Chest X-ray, PA view. Patient: 42 years old, sex M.
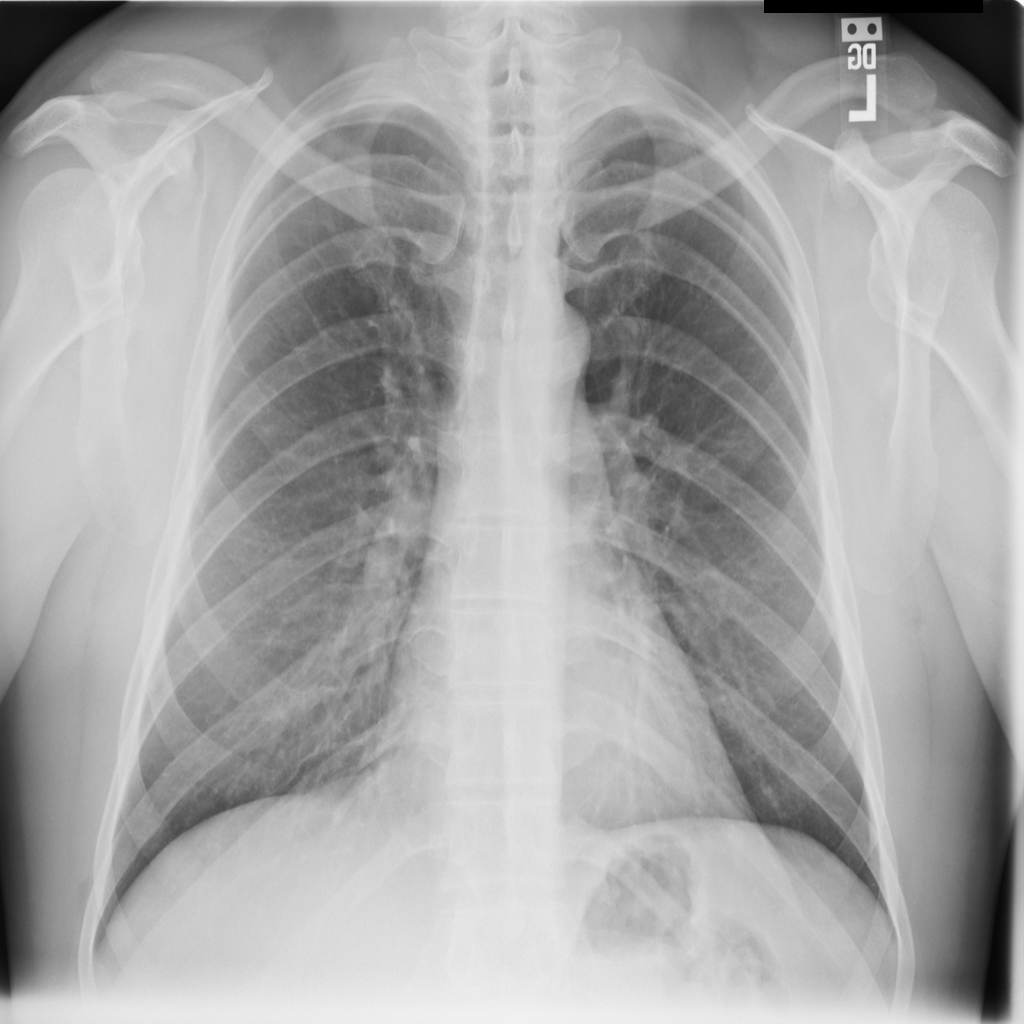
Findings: No Finding